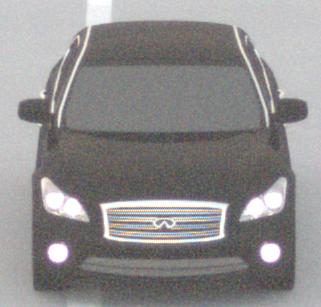
Make: Infiniti
Model: M 37
Detailed model: M (Y51)
Model produced from: 2010/10
Model produced until: 2013/11
Doors: 4
Color: black
Road condition: dry road
Daytime: night
Contrast: low contrast